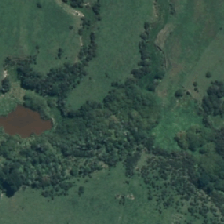
Land cover: grose_broom